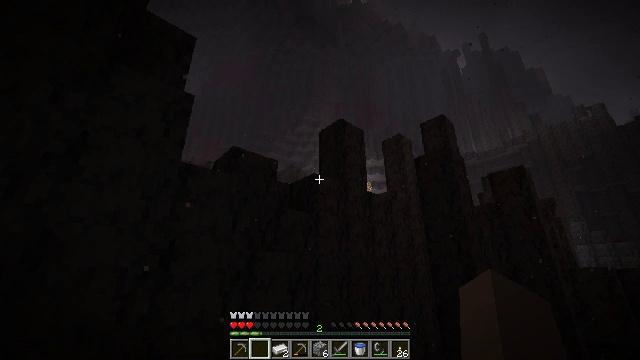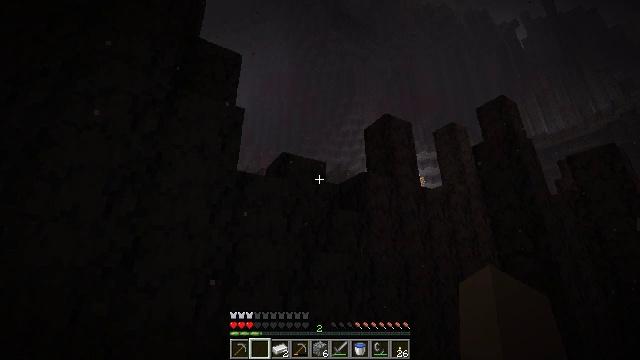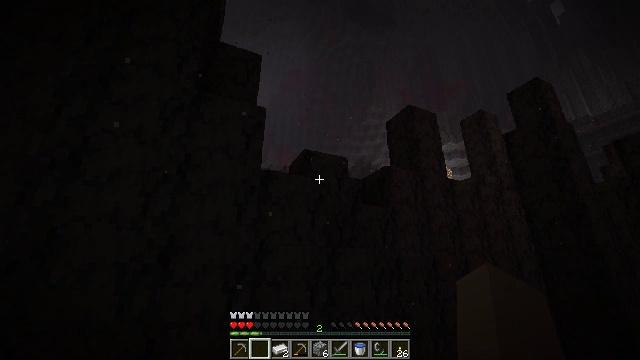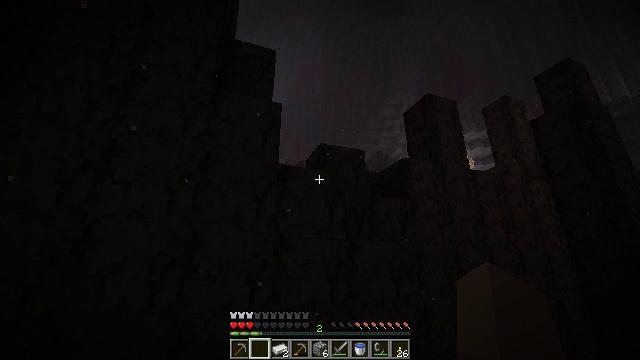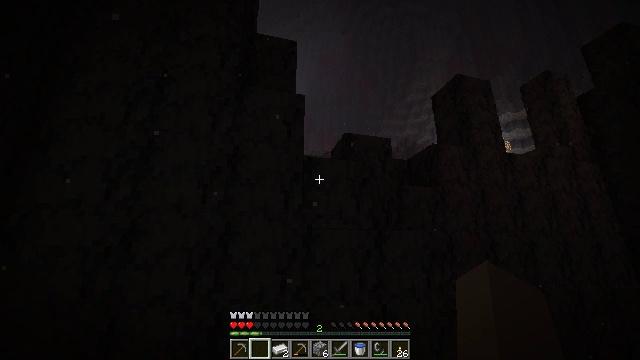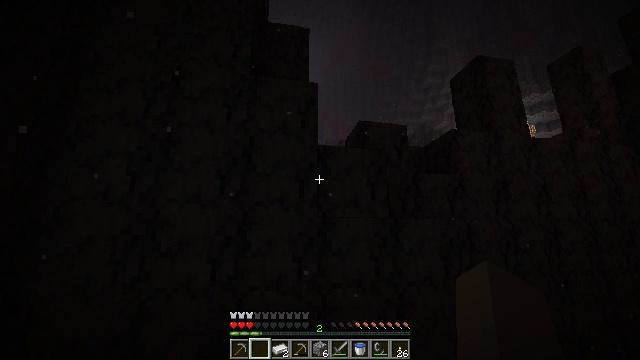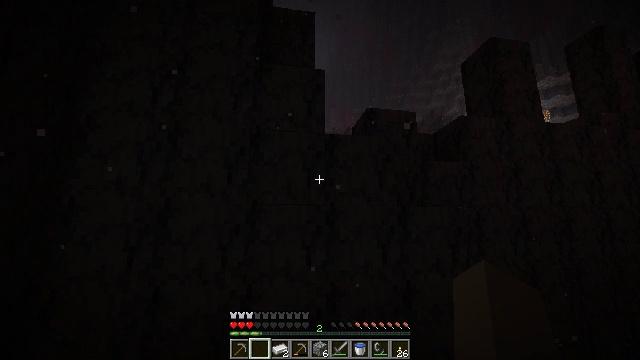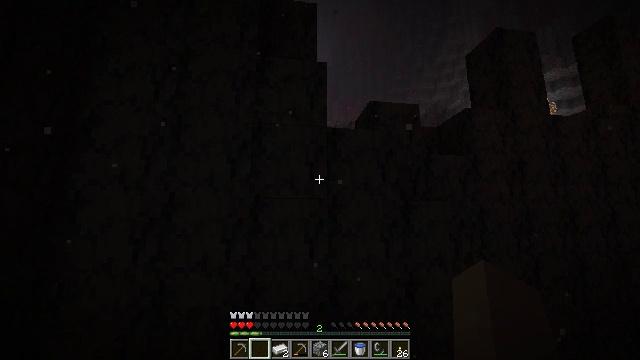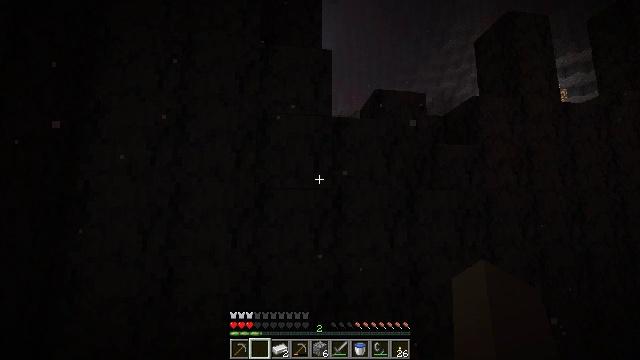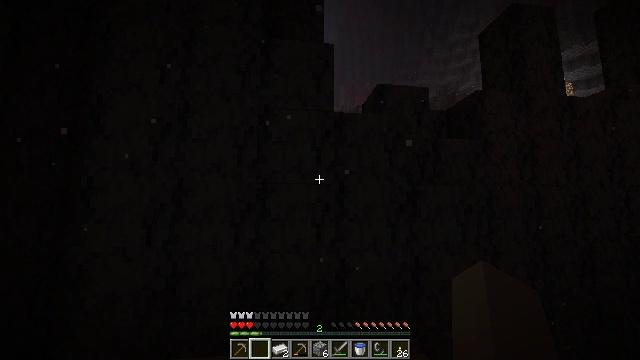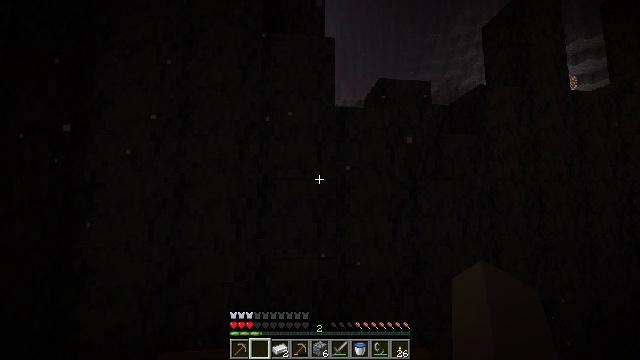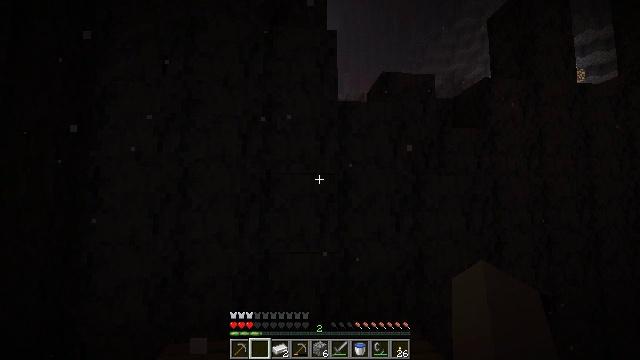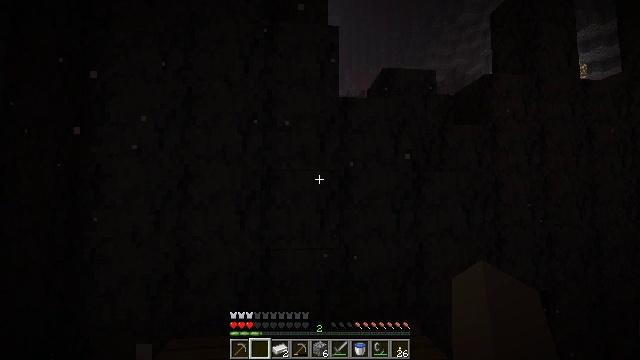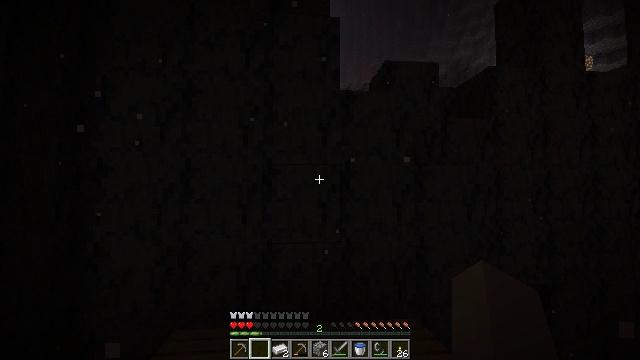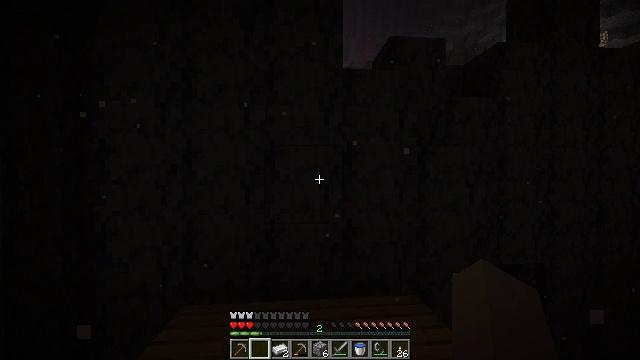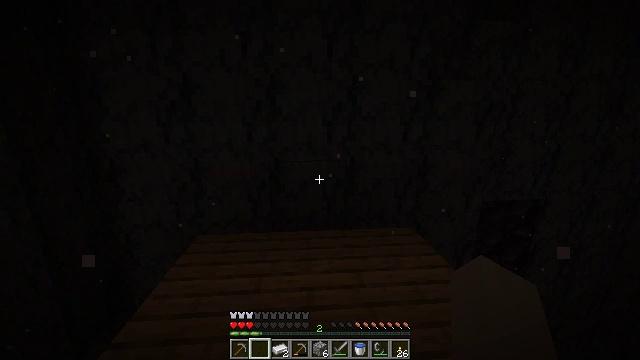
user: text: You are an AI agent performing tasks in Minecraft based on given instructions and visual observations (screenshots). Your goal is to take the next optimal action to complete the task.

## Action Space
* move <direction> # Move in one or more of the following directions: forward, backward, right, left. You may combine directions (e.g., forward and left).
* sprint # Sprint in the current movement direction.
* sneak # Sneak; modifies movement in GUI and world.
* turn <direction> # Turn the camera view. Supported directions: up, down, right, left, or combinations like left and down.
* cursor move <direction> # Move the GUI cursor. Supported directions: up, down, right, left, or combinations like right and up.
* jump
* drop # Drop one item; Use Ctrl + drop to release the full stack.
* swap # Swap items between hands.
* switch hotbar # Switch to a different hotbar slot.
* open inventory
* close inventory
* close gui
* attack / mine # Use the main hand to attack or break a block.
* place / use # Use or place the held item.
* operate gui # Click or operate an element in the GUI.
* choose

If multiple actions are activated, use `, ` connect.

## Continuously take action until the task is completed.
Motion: motion action
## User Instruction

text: Use a pickaxe to mine basalt.
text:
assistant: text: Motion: turn left
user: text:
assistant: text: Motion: turn left
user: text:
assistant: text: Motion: turn left and down
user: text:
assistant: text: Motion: turn left and down
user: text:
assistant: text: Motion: turn left and down
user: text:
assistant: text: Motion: turn left and down
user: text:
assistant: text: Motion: turn down
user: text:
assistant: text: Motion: turn left and down
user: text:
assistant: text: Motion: turn down
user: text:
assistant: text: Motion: turn down
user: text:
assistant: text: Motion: turn down
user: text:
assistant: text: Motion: no_op
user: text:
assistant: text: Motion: turn down
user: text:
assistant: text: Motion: turn down
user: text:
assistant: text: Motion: turn down
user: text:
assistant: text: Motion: turn down
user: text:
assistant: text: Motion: turn down
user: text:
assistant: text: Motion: turn down
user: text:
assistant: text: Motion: turn up
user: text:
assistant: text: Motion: no_op
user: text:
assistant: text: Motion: no_op
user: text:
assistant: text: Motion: turn up
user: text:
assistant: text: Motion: turn right and up
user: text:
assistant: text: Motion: move forward, turn right and up
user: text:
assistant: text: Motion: move forward, turn right and up
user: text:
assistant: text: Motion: move forward, turn right and up
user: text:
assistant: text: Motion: move forward, turn up
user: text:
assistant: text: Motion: move forward, turn up
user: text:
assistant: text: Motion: move forward
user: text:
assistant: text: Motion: move forward